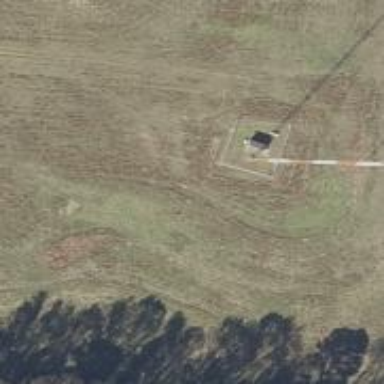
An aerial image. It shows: Mast tower used for communication.